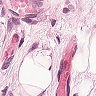
Metastatic tissue present: yes